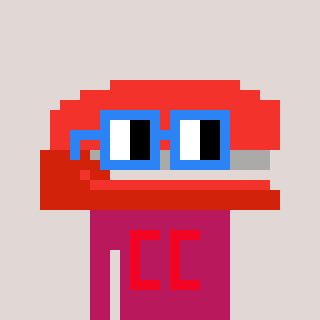
a pixel art character with square blue glasses, a stapler-shaped head and a darkpink-colored body on a warm background